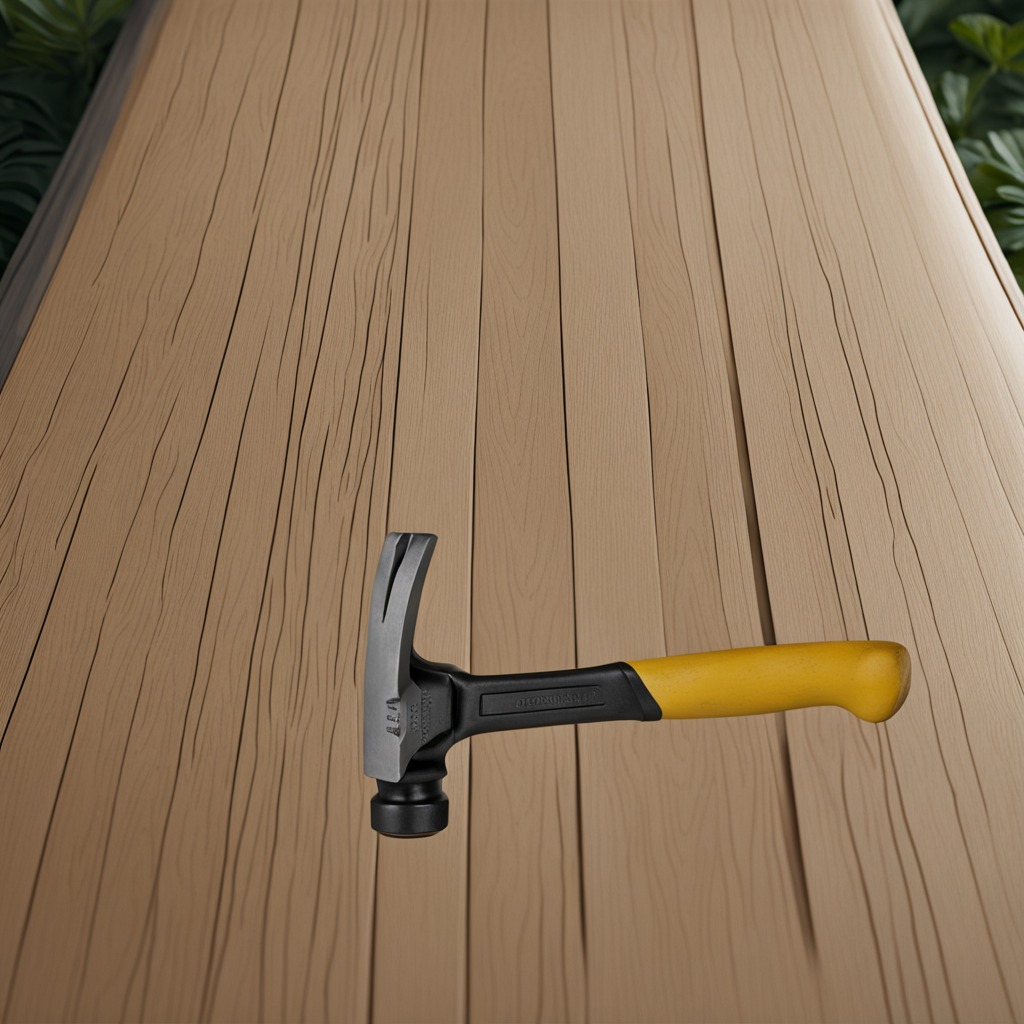
A hammer is lying on a wooden table inside a jungle field workshop tent.